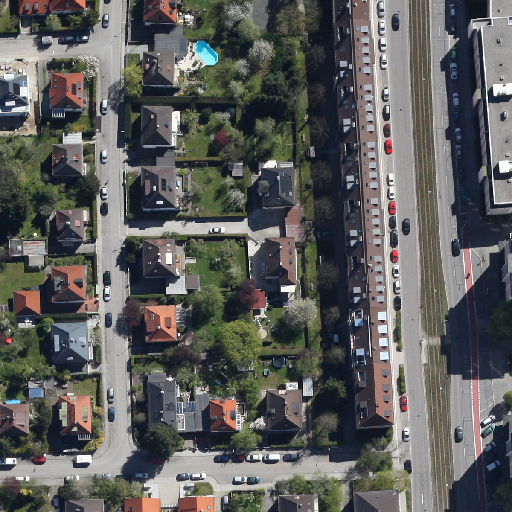
Referring expression: road